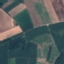
Land use / land cover class: AnnualCrop